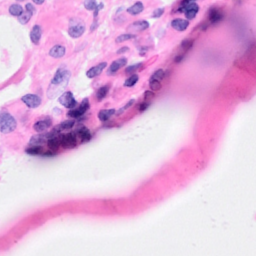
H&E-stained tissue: Breast